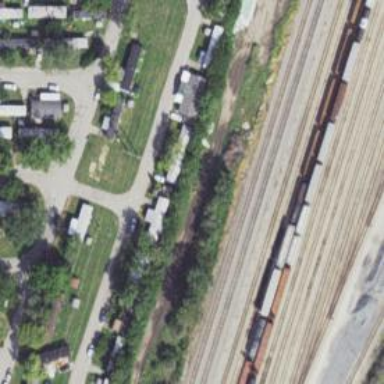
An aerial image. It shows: Railway siding with rails.